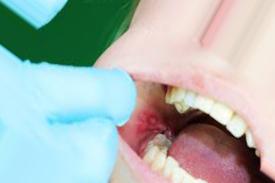
Condition: Mouth Ulcer